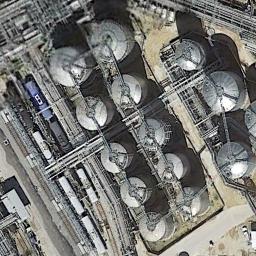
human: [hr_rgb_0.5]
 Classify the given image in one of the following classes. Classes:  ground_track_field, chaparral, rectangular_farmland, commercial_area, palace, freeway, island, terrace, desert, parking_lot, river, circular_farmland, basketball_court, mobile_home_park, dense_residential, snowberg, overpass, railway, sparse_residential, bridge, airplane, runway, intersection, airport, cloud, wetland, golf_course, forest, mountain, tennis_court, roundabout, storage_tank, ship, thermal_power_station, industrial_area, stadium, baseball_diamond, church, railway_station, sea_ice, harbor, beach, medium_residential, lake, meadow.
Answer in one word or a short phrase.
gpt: storage_tank